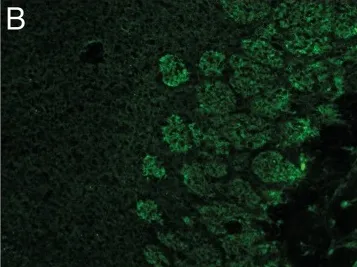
Immunoreactivity of CSF. Olfactory bulb.
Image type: pathology (immunostaining)